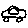
Label: car